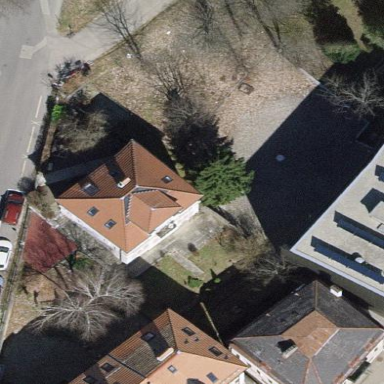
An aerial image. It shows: Detached building.